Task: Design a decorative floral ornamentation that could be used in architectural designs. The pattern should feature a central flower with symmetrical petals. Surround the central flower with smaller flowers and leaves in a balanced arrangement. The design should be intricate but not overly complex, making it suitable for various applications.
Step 508:
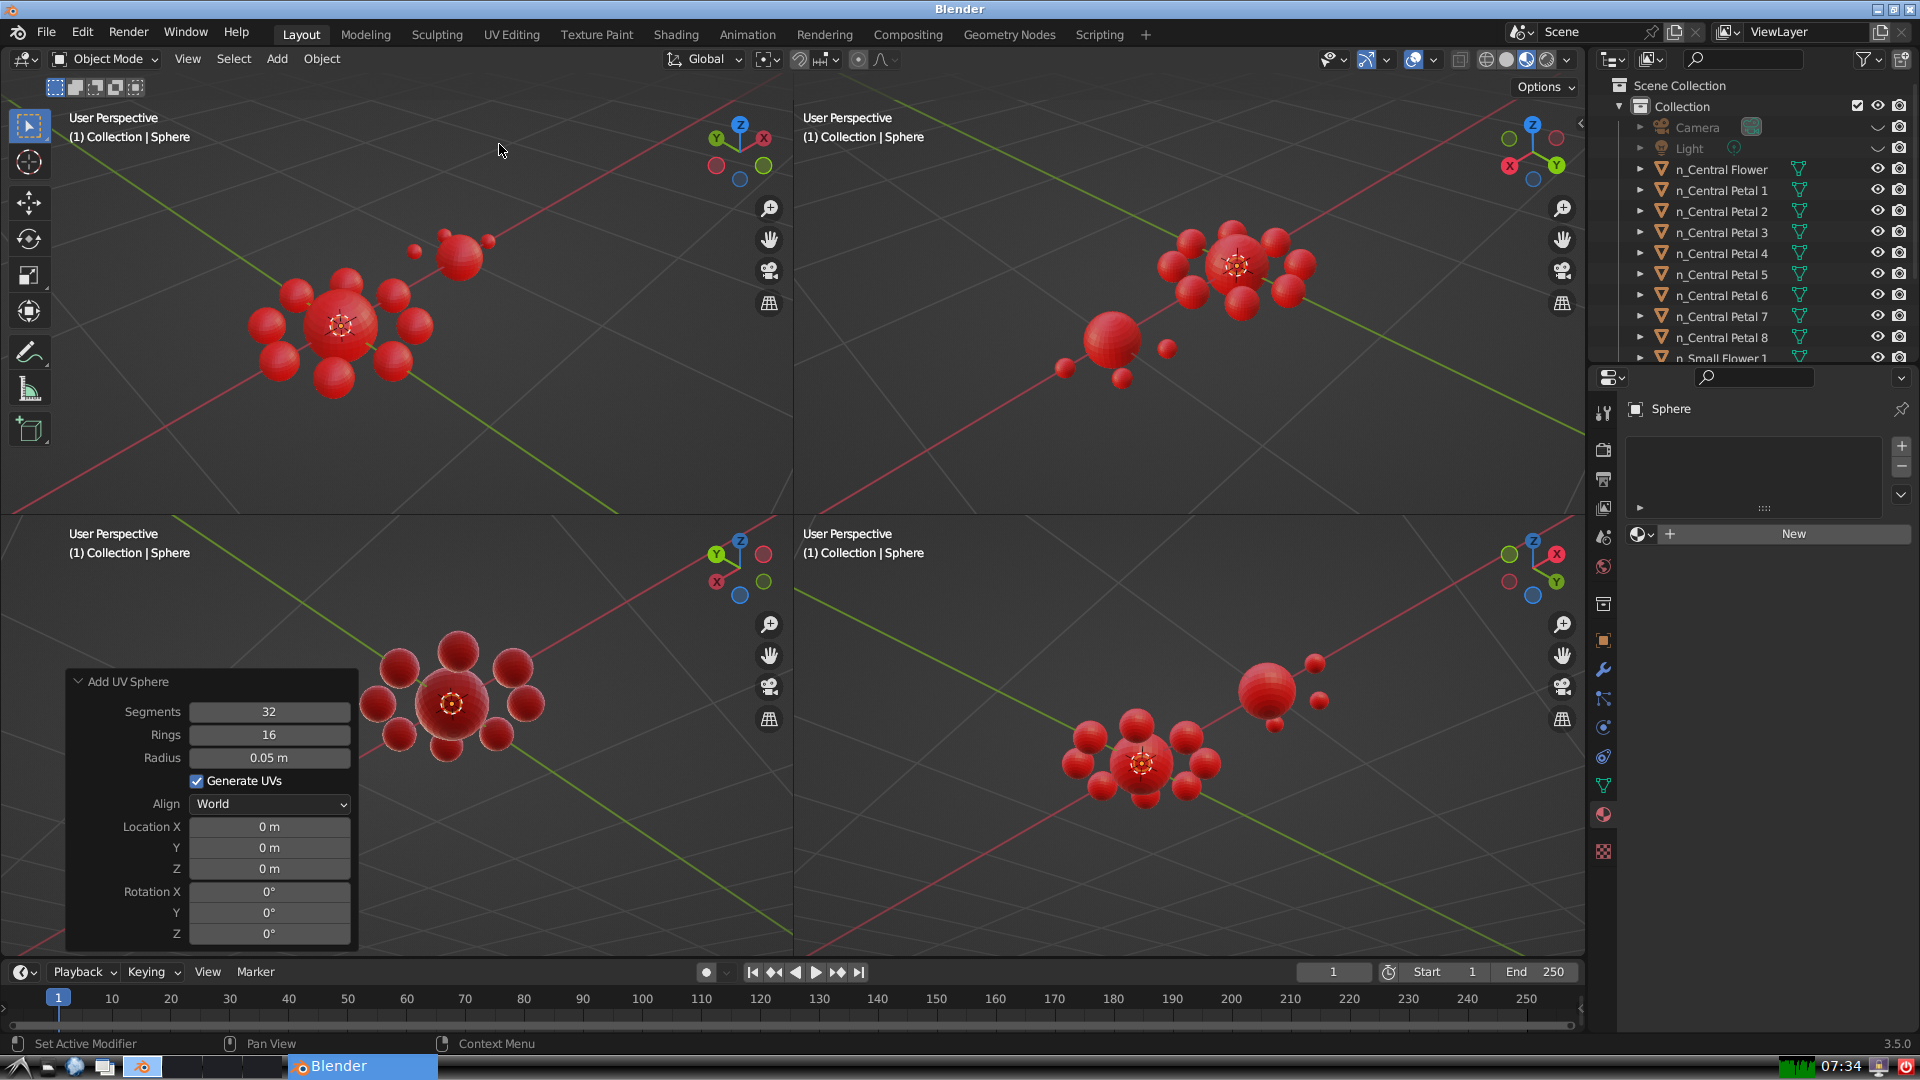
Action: {"mouse_move": [270, 758]}